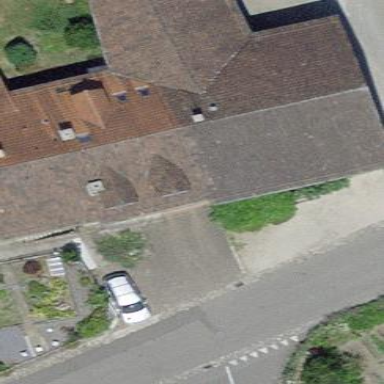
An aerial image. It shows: Residential apartments with roof made of roof tiles.